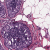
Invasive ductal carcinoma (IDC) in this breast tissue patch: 0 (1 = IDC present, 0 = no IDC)